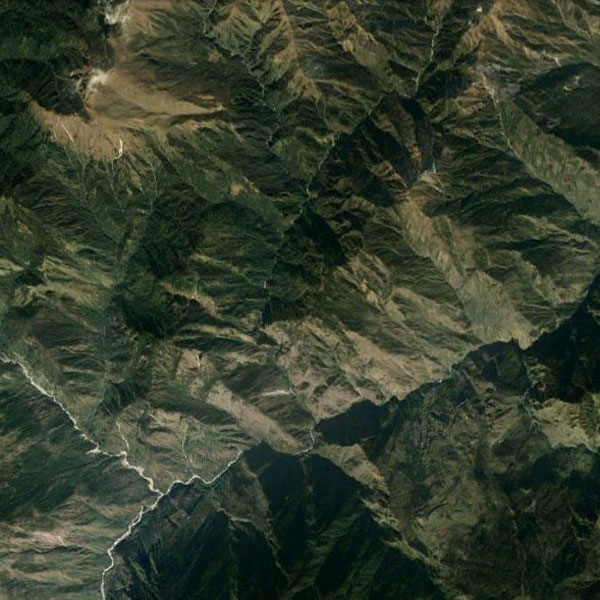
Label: Mountain